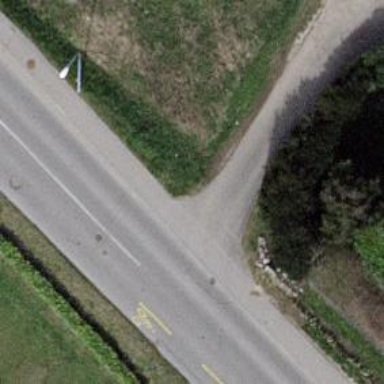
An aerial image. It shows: Unmarked road crossing.